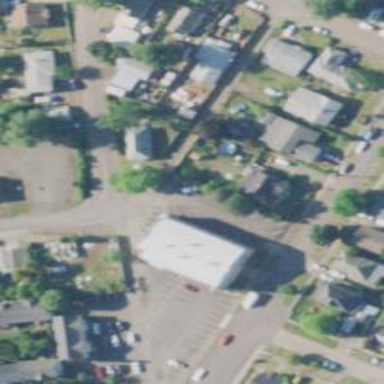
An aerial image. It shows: Alley classified as service road.